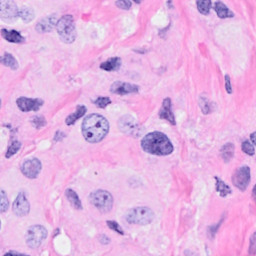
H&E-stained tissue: Breast